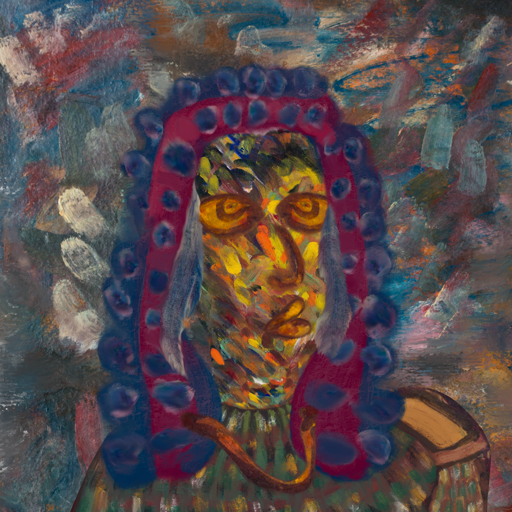
Background: Boggyland, Head And Neck Side: An_Impression, Face Side: Comrade, Bust: After_Raid, Hair Side: Hill_Girl, Head Accessory: Blank, Second Necklace: Comrade, Necklace: Blank, Baby: Blank